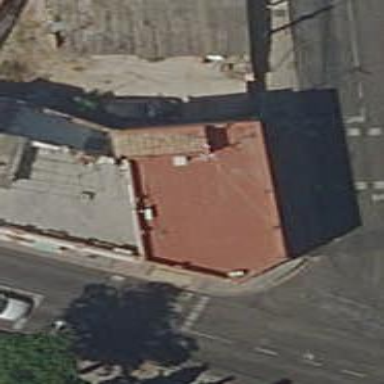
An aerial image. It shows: Clothing store.